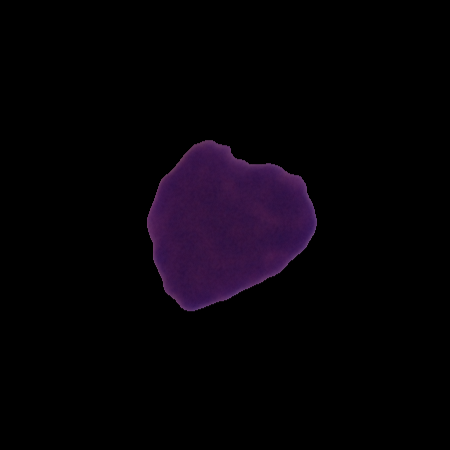
Label: cancer